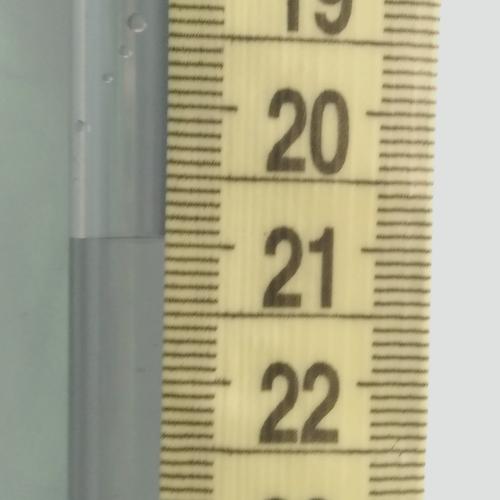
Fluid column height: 21.0 cm